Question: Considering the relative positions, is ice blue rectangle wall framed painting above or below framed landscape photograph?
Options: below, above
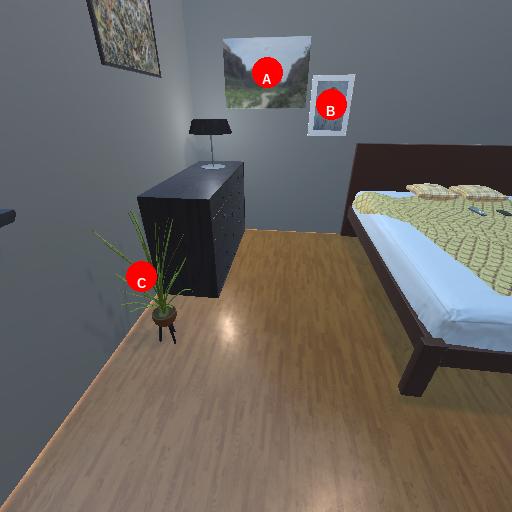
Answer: below